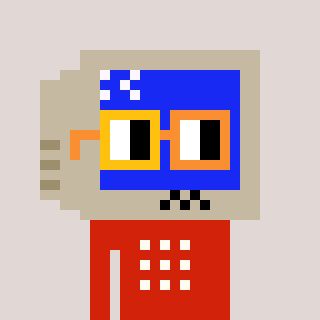
a pixel art character with square yellow and orange glasses, a old monitor-shaped head and a red-colored body on a warm background